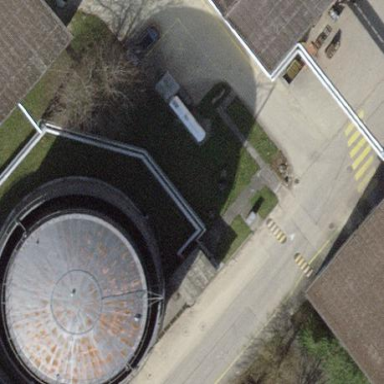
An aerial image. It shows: Storage tank building.